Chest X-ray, AP view. Patient: 69 years old, sex M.
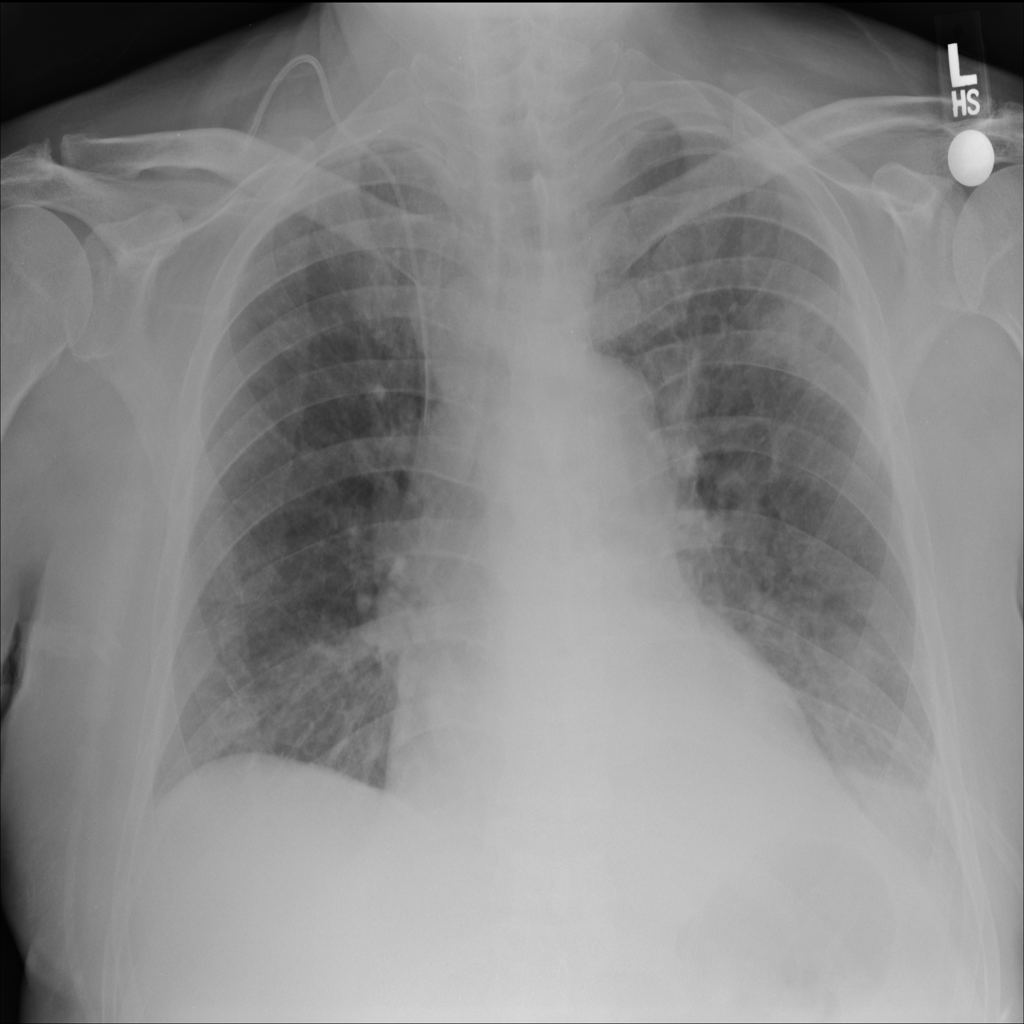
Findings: No Finding